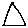
Label: triangle